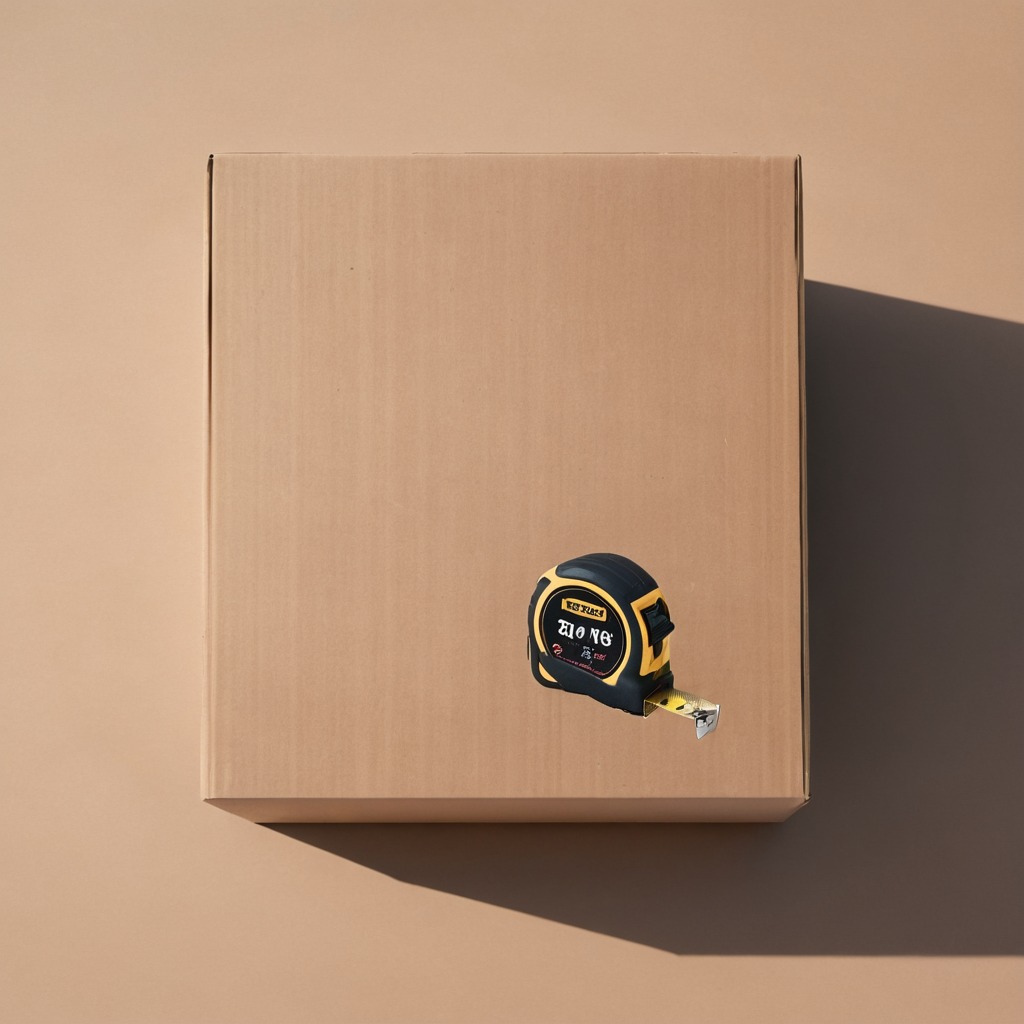
A measuring tape is lying on the cardboard box surface.